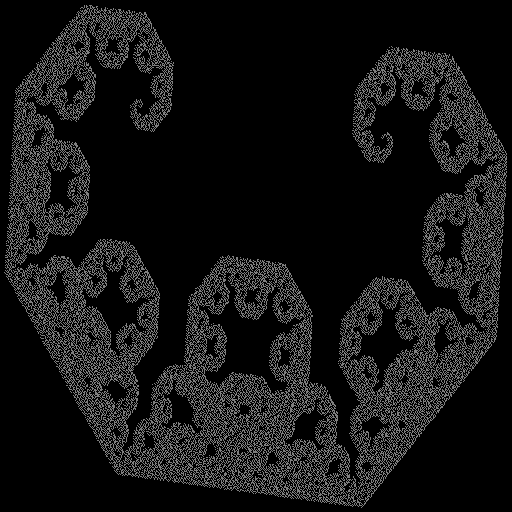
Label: c_curve